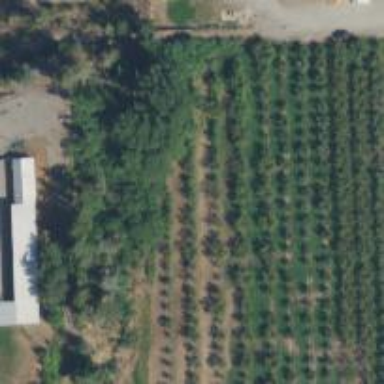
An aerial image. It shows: Orchard.